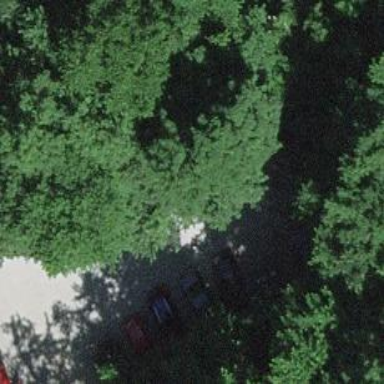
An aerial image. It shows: Parking area with fine gravel surface.